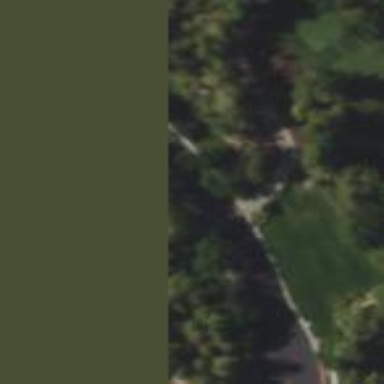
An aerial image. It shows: Area of rough grass used for golf.